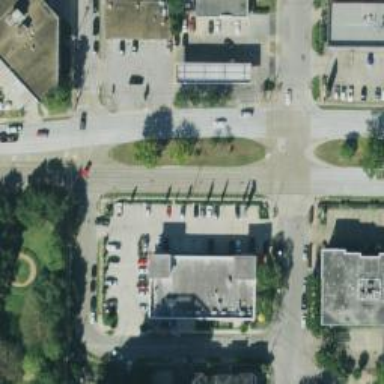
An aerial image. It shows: Parking space.